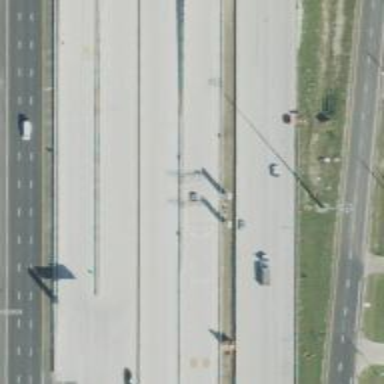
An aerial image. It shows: Toll gantry on the road.